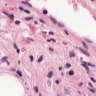
Metastatic tissue present: no